Question: I can't seem to find any reference to this user control (IP address combo box) in the documentation. Is it private, or is there an open-source alternative?

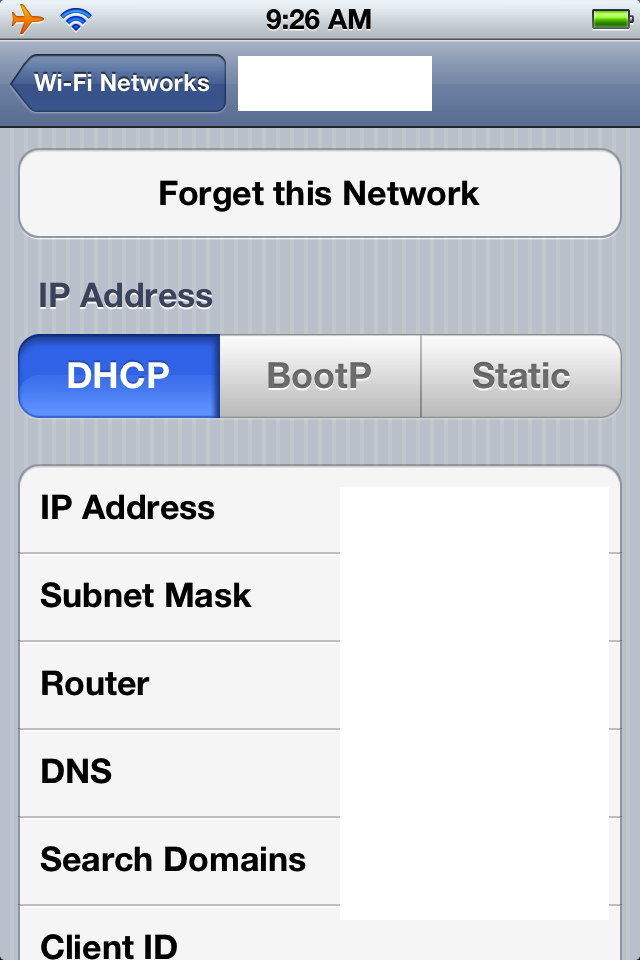
Answer: It is a UITableView with 3 sections. The first section contains one row with a UIButton within a UITableViewCell. The second section contains one row with a UiSegmentedControl within a UITableViewCell. The third section is composed of just standard UITableViewCells.
Read up in the UITableView delegate and data source protocols to understand how to implement.
Good luck
T